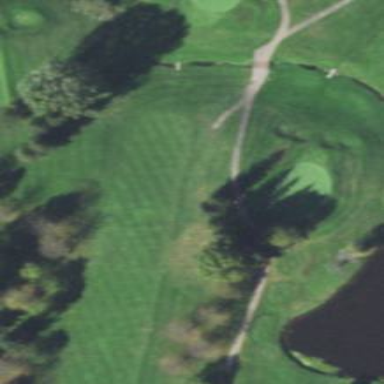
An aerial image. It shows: Water hazard in golf course. The hazard is natural water feature.